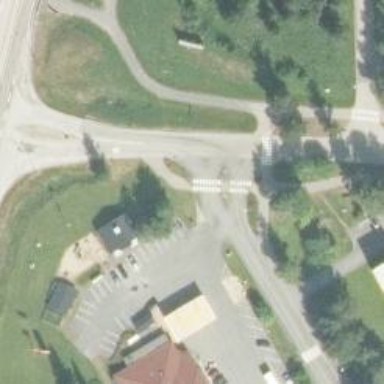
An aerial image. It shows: Island crossing on the road.